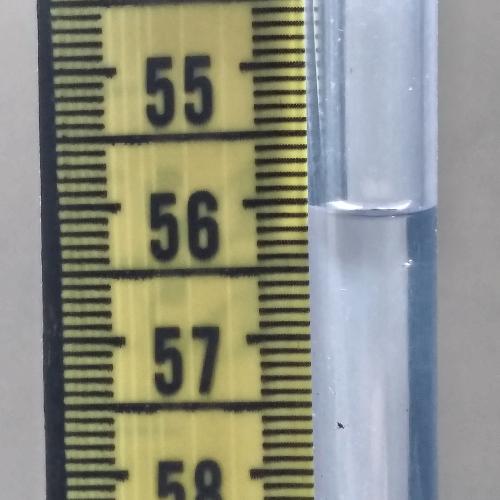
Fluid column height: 56.0 cm